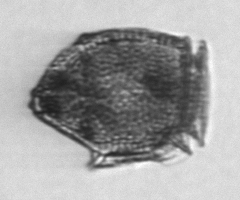
Label: Dinophysis_norvegica